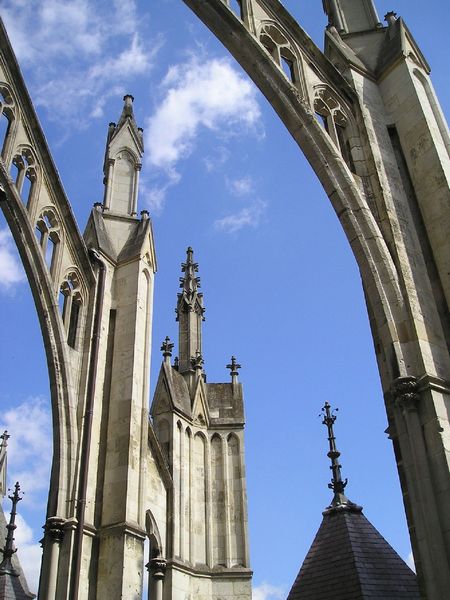
Titel: Kathedrale Notre-Dame von Amiens
Standort: Amiens (EU - F)
Schlagwörter: blau, himmel, schatten, weiß, wolken, braun, fenster, grau, hell, licht, pfeiler, schwarz, säule, säulen, dach, spitze, stein, steine, kirche, spitzen, gotik, turm, turmspitze, bogen, mauer, detail, ornamente, tor, foto, fotografie, bögen, fugen, kreuz, dom, kachel, münster, kathedrale, kapitell, photo, sandstein, gotisch, spitzbogen, spitzbögen, wolkne, streben, rosetten, schindeln, gemauert, fialen, photogrphie, enlastungsbögen, spritzbogen